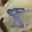
Label: 8